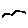
Label: bird